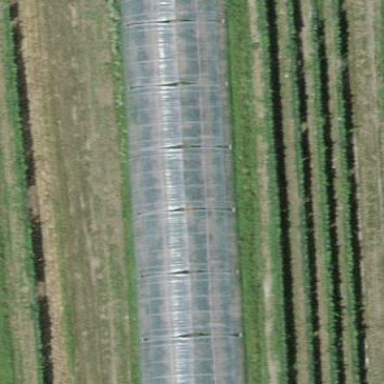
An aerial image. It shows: Greenhouse.